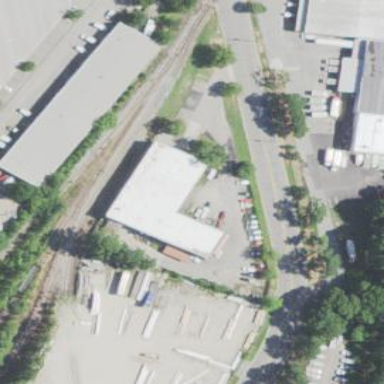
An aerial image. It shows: Commercial building.